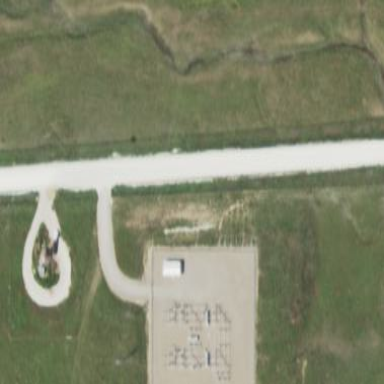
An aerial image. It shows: Fenced transmission substation.